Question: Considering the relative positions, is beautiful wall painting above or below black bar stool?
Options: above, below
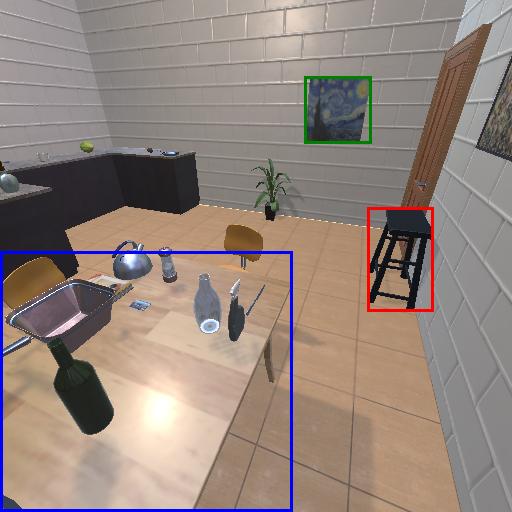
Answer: above